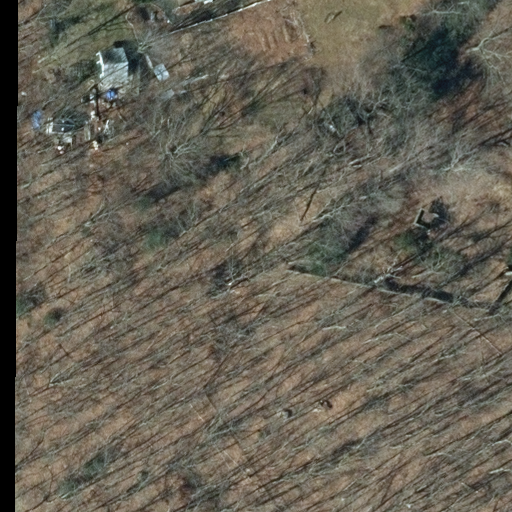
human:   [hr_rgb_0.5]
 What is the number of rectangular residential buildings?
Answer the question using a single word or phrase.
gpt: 0

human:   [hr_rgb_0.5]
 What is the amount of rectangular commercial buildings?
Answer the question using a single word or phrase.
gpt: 0

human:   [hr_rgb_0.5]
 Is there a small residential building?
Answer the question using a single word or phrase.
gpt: no

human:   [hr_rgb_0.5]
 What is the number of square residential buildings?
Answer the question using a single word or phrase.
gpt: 0

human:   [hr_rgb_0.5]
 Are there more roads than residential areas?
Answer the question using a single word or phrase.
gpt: no

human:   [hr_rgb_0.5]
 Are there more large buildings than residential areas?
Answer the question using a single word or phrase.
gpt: no

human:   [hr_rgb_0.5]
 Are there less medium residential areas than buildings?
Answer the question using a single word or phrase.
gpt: yes

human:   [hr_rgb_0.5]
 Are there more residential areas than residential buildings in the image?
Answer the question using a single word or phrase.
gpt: no

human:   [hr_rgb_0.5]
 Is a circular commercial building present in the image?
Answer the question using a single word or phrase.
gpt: no

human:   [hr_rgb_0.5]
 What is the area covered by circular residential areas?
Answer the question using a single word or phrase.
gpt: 0m2

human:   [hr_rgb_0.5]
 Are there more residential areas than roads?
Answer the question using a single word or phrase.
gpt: yes

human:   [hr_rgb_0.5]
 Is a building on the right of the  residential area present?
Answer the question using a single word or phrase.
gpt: no

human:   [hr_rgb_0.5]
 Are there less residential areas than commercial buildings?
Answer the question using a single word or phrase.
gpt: no

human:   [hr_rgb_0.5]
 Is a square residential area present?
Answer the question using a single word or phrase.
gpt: no

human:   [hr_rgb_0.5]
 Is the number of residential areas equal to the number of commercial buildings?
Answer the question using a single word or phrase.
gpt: no

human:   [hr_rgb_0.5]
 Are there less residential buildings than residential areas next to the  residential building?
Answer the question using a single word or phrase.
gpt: no

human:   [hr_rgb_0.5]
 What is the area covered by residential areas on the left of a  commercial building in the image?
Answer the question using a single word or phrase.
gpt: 0m2

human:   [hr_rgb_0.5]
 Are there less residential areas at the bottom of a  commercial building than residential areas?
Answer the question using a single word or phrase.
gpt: yes

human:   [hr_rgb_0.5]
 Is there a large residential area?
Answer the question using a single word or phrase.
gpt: yes

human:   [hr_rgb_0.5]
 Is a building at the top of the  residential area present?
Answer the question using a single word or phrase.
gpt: yes

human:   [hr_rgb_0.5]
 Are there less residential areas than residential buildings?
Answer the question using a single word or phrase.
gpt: no

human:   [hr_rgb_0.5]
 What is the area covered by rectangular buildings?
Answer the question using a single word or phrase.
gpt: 68m2

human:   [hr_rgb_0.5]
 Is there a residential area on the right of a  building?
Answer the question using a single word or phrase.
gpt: yes

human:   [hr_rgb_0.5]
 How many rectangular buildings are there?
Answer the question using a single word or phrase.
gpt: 2

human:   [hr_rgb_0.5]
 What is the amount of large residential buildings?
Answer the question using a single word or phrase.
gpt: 0

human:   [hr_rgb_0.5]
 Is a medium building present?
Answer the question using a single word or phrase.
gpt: yes

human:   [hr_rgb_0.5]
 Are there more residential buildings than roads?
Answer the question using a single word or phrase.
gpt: yes

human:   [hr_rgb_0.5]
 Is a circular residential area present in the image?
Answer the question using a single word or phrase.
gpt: no

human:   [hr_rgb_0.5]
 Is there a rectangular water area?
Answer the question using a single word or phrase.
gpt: no

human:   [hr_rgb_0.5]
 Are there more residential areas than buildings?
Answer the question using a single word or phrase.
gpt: no

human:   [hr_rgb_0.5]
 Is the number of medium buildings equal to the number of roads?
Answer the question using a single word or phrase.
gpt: no

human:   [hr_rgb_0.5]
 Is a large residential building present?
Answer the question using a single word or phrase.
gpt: no

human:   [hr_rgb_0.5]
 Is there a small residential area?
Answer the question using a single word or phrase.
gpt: no

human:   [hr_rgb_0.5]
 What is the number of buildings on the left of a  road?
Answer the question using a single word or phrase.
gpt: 0

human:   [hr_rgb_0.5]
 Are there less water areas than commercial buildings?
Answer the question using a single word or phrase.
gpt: no

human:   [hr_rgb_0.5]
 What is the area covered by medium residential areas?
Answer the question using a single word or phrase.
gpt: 0m2